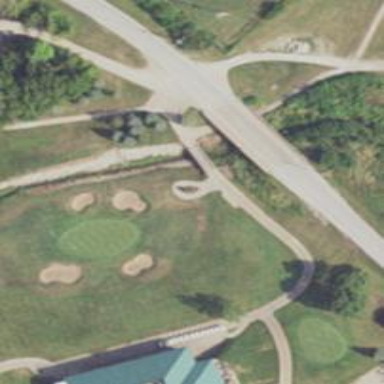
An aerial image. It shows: Path for both road and golf.